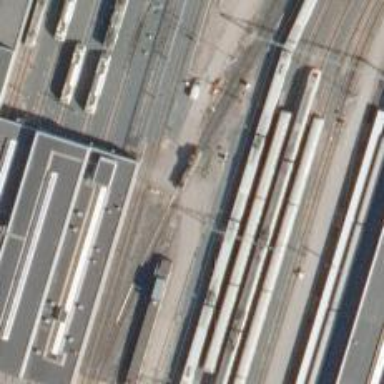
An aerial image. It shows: Rail yard with electrified contact lines for railway operations.